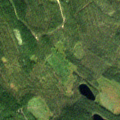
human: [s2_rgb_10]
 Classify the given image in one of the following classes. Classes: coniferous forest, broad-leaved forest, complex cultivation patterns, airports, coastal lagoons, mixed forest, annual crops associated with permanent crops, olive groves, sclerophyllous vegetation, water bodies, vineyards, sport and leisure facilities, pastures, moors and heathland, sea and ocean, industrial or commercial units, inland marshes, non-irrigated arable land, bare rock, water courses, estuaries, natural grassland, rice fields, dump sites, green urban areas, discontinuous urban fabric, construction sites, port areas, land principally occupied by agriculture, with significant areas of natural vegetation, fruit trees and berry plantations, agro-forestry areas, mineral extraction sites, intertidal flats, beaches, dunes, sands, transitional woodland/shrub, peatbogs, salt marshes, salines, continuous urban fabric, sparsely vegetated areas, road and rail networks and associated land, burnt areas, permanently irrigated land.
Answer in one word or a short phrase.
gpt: coniferous forest, transitional woodland/shrub